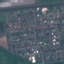
Label: Residential